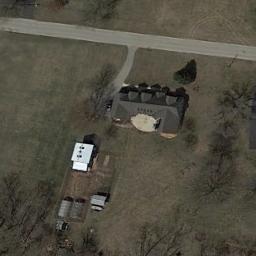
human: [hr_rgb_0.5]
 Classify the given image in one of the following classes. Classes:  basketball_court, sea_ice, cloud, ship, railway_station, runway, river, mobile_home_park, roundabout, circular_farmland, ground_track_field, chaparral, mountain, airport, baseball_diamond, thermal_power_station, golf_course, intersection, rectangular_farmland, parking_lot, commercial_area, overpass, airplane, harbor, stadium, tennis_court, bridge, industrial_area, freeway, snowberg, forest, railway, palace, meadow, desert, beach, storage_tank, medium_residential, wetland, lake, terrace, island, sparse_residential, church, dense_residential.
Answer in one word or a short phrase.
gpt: sparse_residential